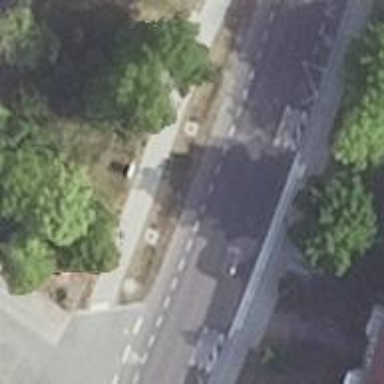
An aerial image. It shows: Public transport stop position.